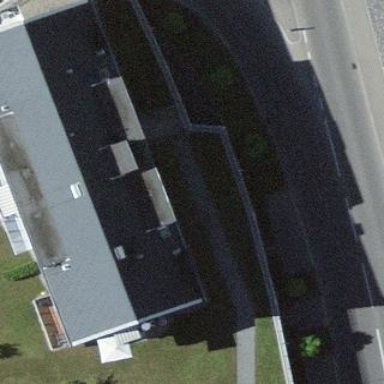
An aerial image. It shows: Apartment building with gabled roof.